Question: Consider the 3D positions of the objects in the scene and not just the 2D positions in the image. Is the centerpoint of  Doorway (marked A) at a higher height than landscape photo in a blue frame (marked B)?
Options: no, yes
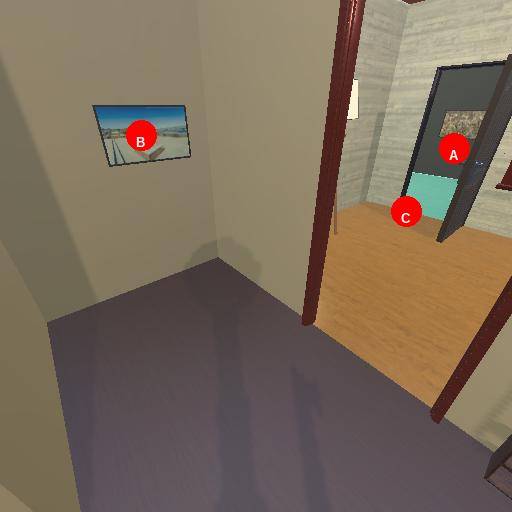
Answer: no